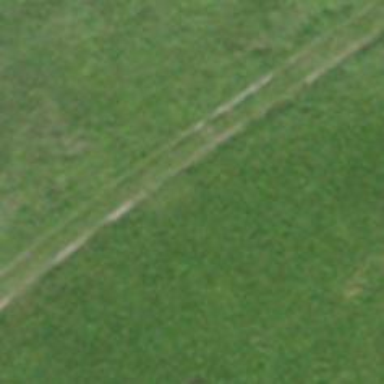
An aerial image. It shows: Grassy track with grade5 tracktype.